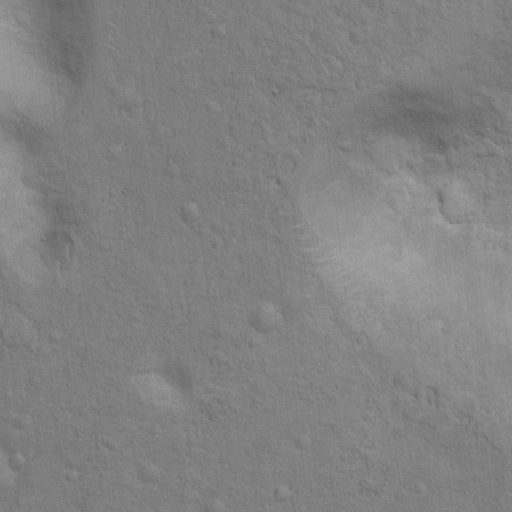
Classes present: Background, Cone